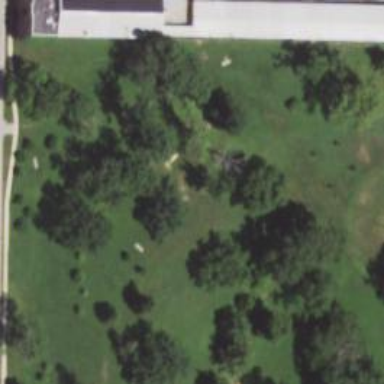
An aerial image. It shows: Disc golf basket.